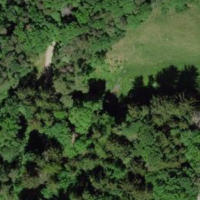
EUNIS habitat code: 44
Species observed at this site:
Carex sylvatica